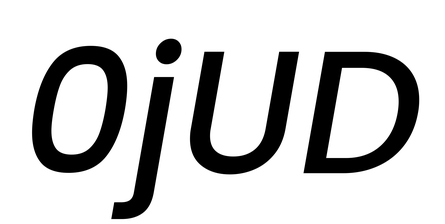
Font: Poppins-MediumItalic